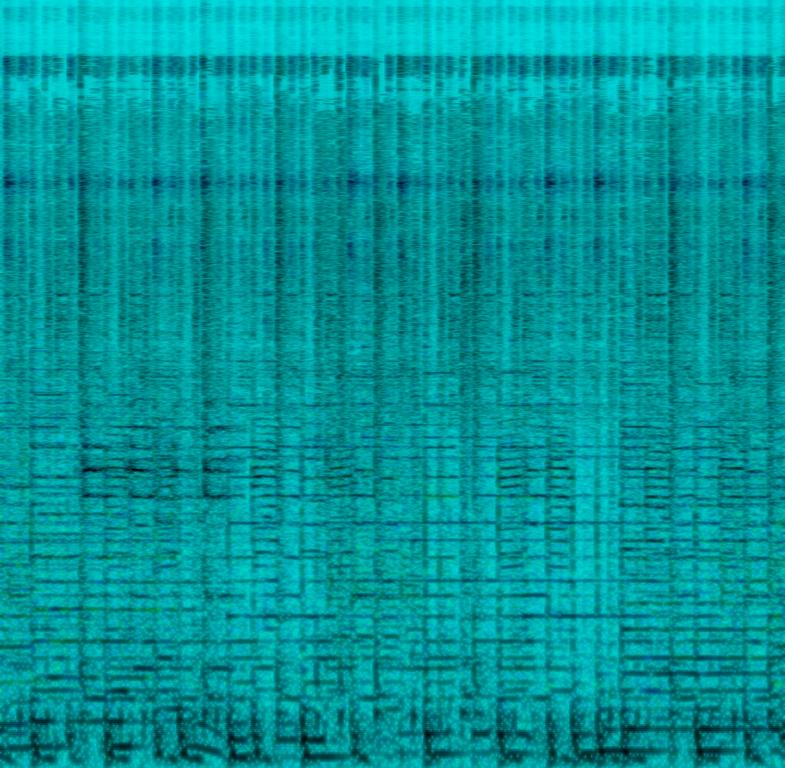
This song contains a acoustic drums running through a filter playing along with a tambourine. A e-guitar is playing a short repeating melody. A e-bass is first playing with a effect and then clean when a brass section comes in. This song may be playing with headphones while running on a sunny day.